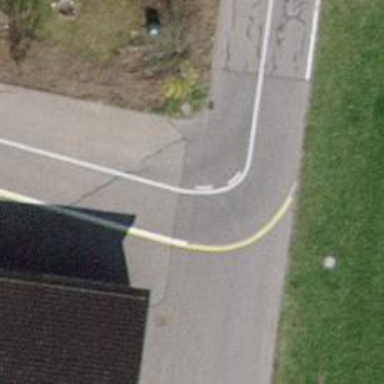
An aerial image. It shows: Alley with asphalt surface designated as service road.